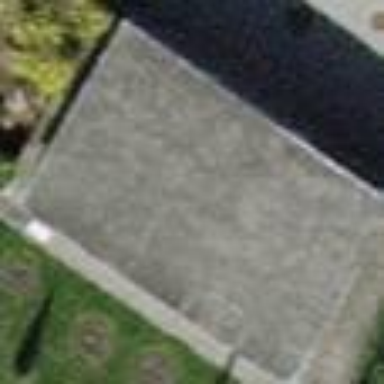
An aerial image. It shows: Garage.